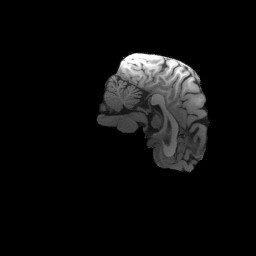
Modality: T1w
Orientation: sagittal
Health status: healthy